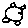
Label: car